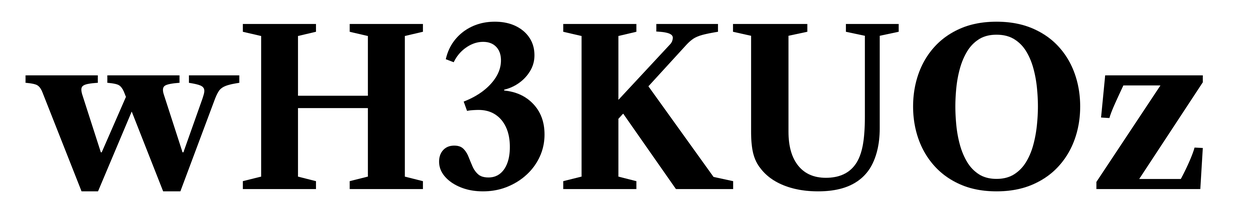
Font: LibreCaslonText_Bold